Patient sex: M
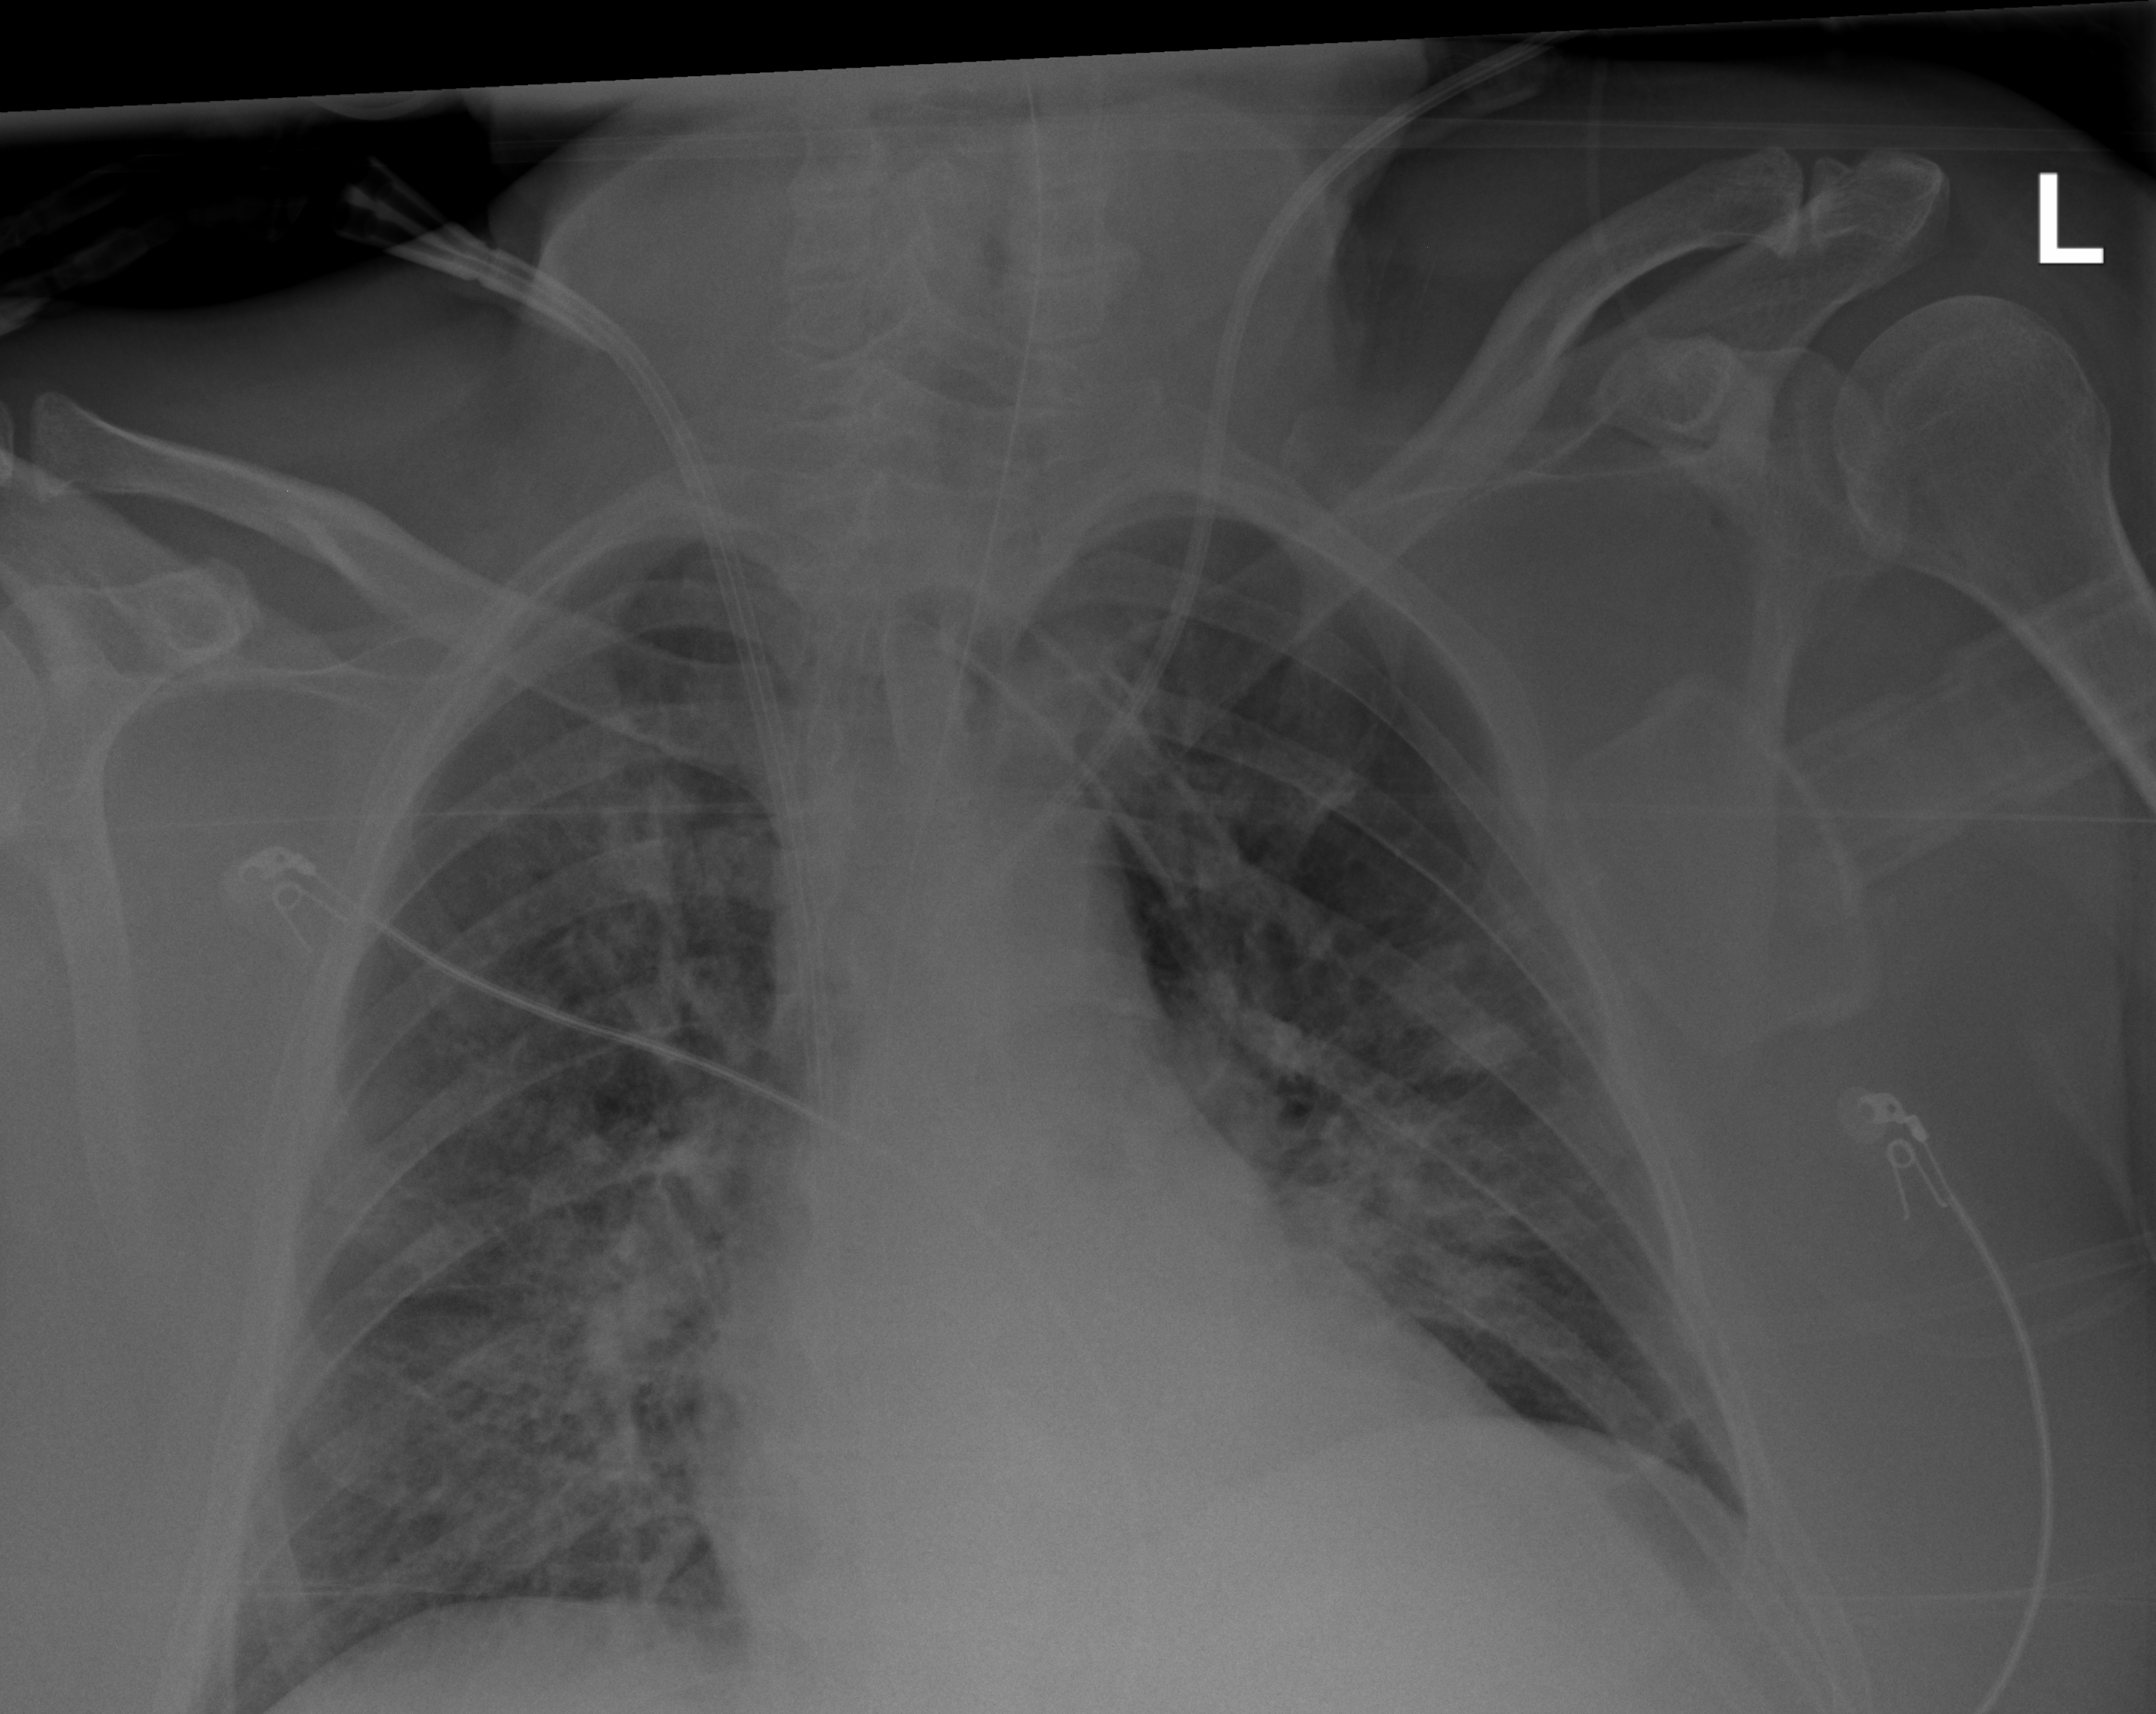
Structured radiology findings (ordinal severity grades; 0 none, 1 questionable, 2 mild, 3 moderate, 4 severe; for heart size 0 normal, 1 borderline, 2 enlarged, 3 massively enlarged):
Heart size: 1
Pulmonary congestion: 1
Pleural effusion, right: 0
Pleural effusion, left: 0
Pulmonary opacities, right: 2
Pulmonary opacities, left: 2
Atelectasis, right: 0
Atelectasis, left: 0